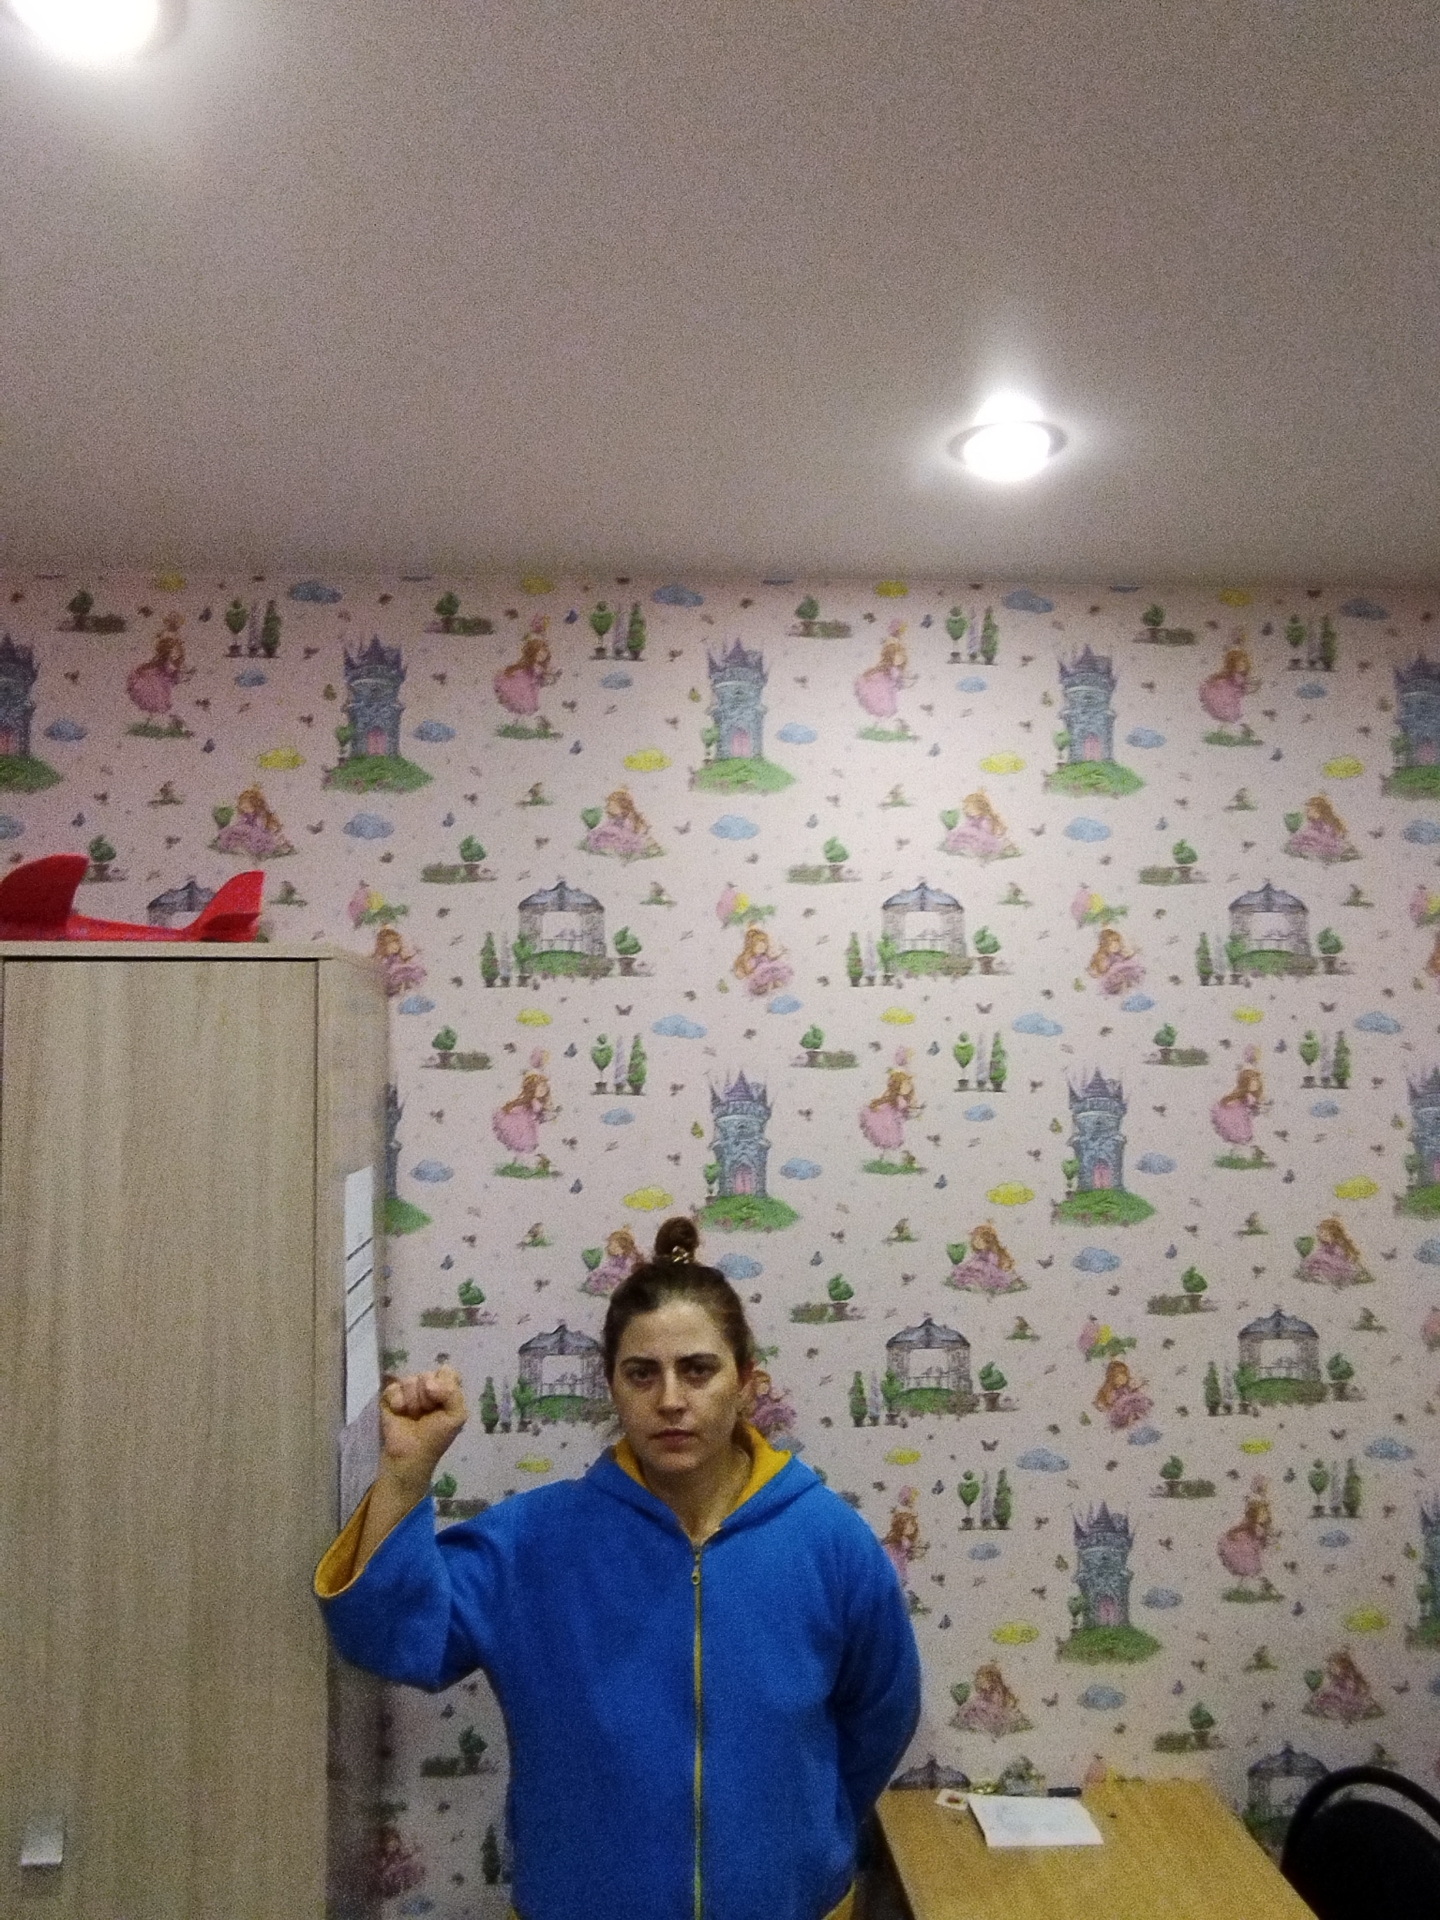
Label: noise